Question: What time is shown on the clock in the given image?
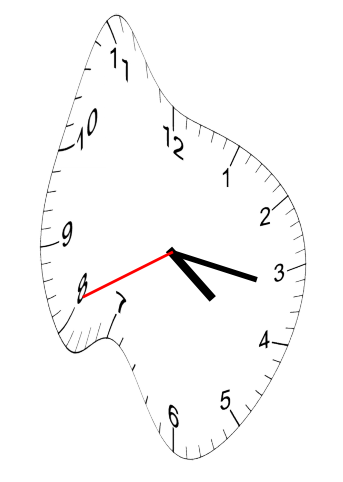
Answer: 04:16:41